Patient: sex F, age 65
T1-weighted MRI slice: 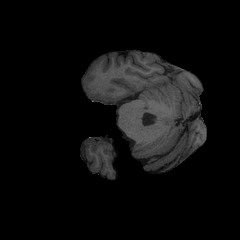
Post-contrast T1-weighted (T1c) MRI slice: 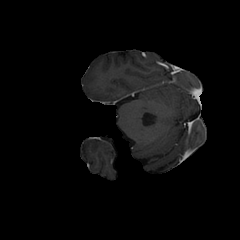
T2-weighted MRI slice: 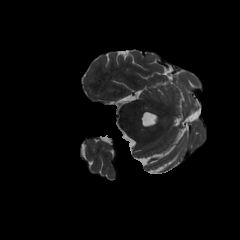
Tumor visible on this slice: no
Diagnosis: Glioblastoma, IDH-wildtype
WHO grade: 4